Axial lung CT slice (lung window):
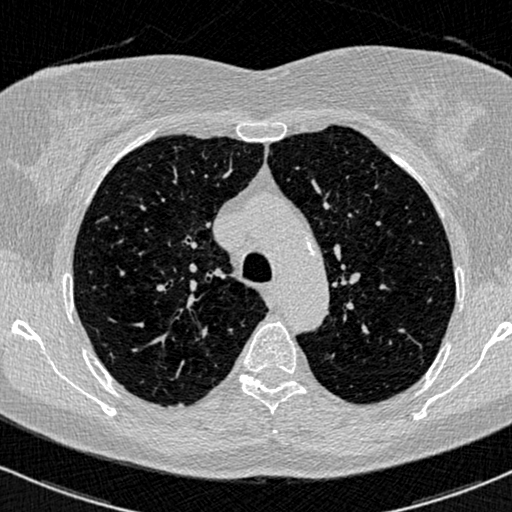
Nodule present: no